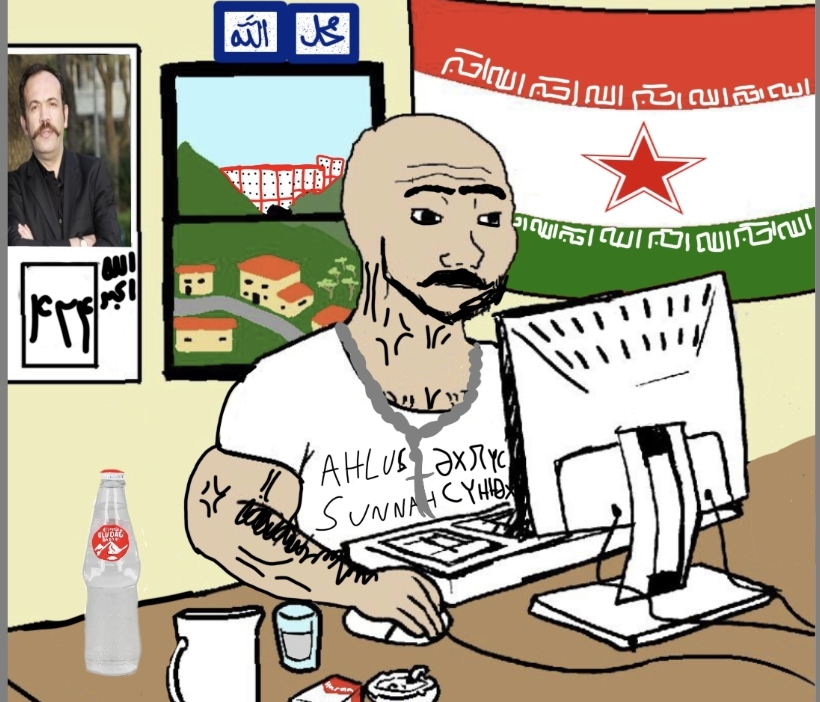
Label: 5_Wojak_with_Background